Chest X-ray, AP view. Patient: 22 years old, sex M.
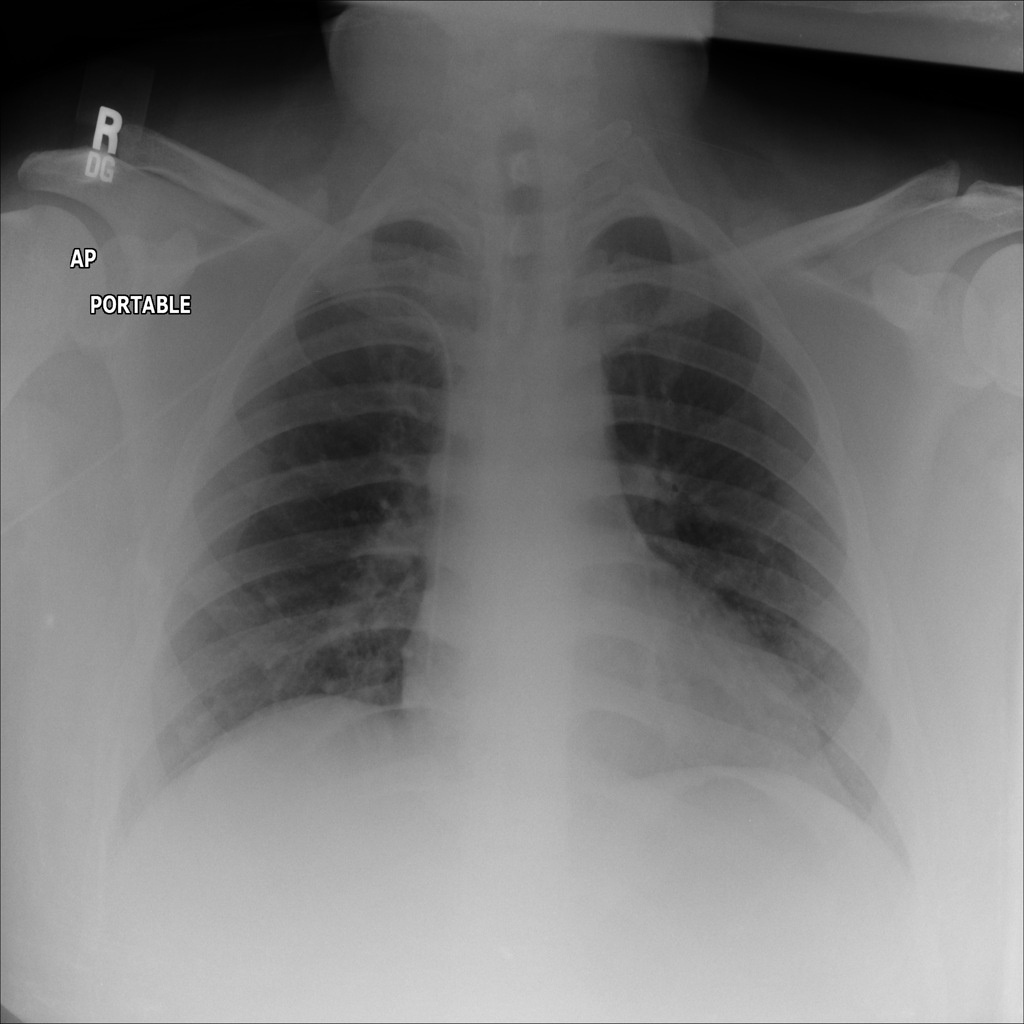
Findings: No Finding